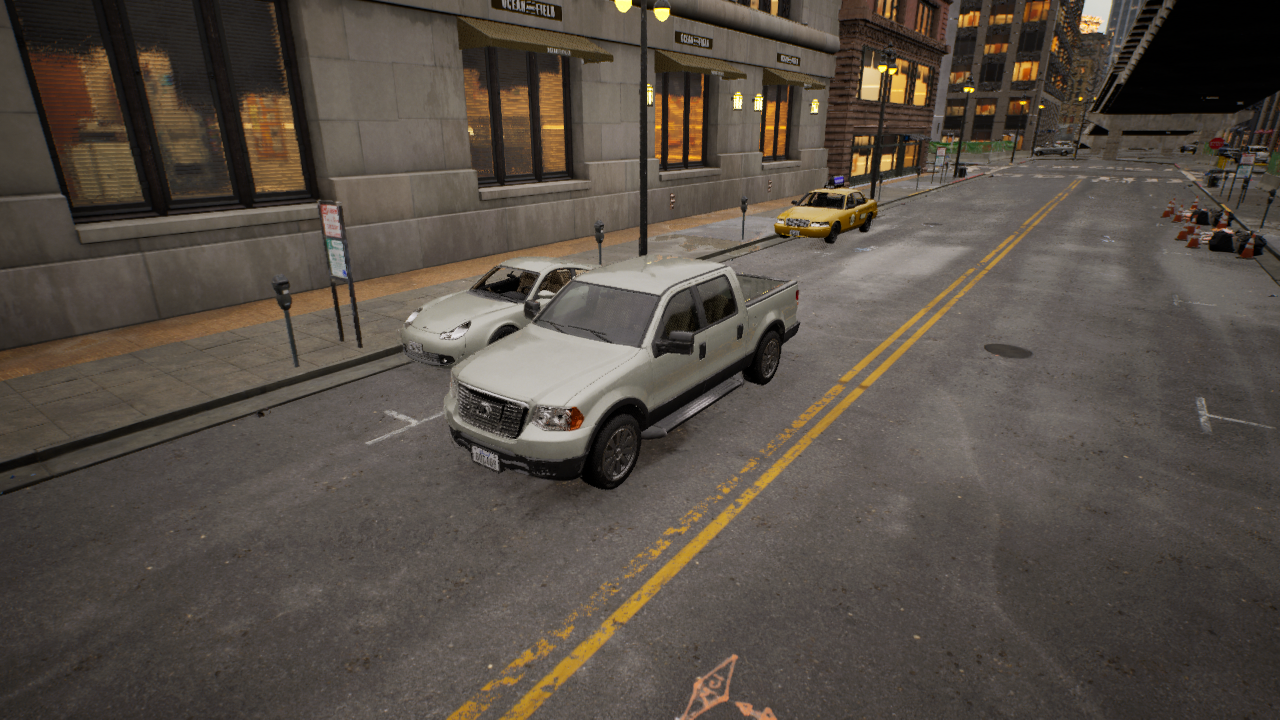
Venue: downtown
Lighting: golden hour
Vehicle rig: pickup